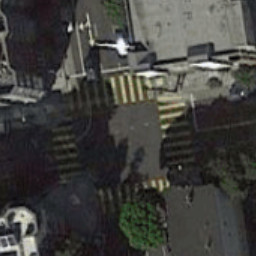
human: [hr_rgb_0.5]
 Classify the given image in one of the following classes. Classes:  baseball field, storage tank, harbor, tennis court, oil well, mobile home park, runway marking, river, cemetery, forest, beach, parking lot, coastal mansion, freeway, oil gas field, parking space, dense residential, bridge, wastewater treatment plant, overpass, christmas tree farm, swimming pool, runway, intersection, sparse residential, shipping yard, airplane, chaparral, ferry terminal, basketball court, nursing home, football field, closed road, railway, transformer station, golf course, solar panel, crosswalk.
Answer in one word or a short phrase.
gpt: crosswalk